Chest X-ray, PA view. Patient: 33 years old, sex F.
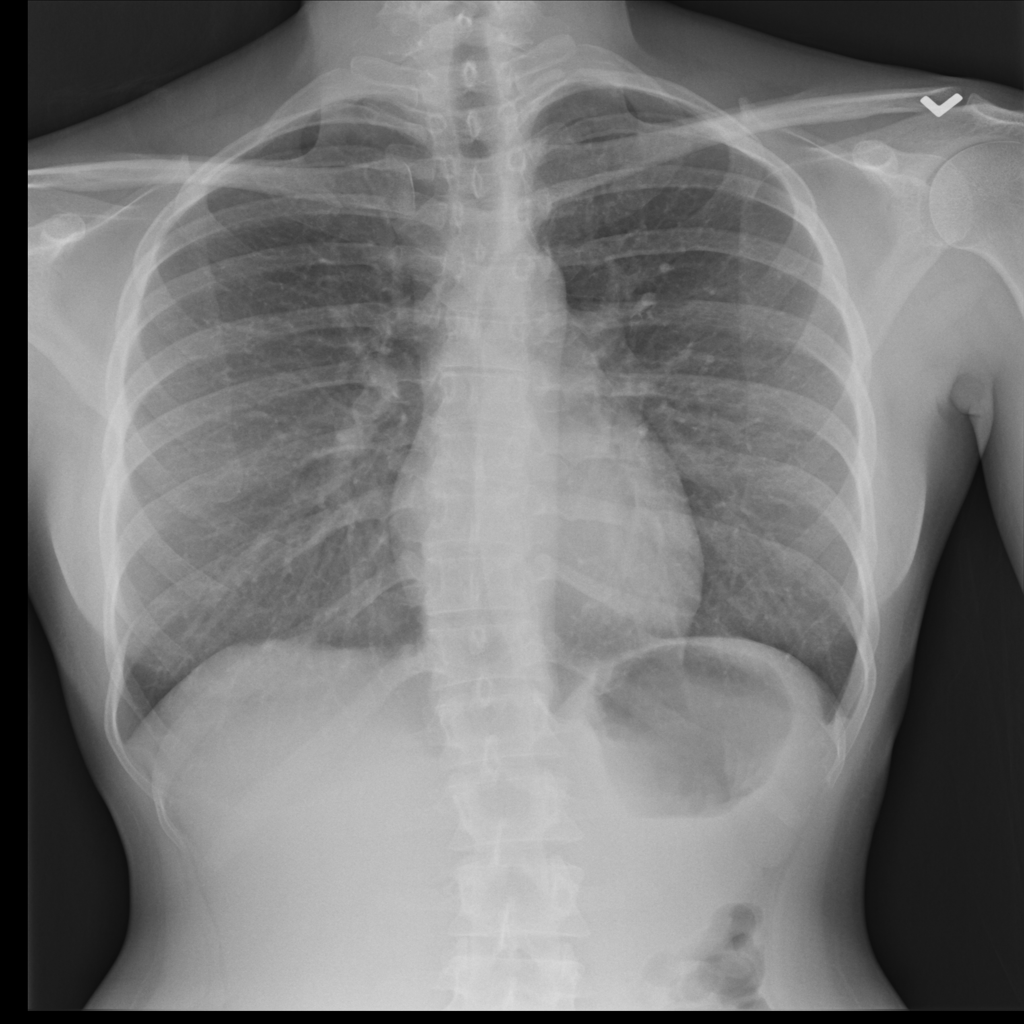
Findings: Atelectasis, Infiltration